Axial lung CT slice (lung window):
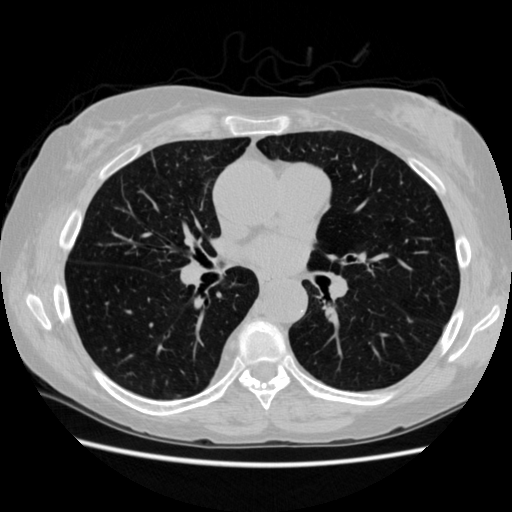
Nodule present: yes
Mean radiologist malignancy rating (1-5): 2